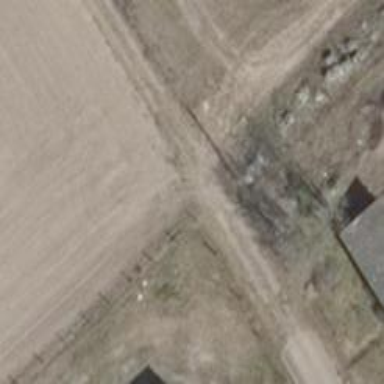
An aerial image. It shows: Dirt track road.